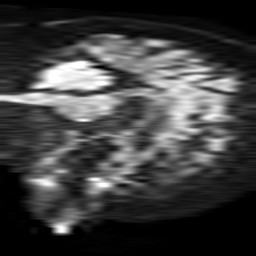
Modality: TRACE
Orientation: sagittal
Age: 75
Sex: female
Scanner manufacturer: philips
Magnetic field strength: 1.5 T
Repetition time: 3.117 s
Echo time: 0.09092 s